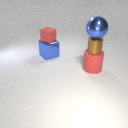
large blue metal cube below small red rubber cube